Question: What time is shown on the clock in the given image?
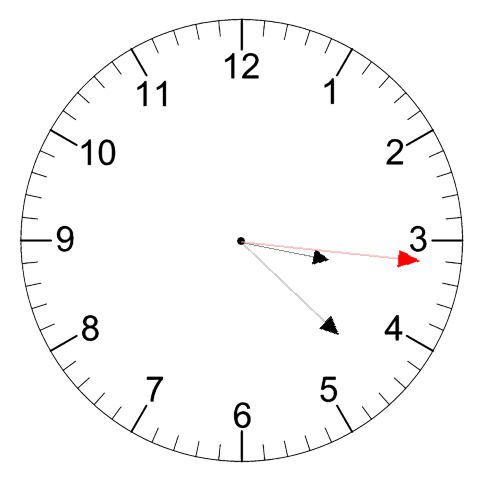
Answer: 03:22:16